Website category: jobs
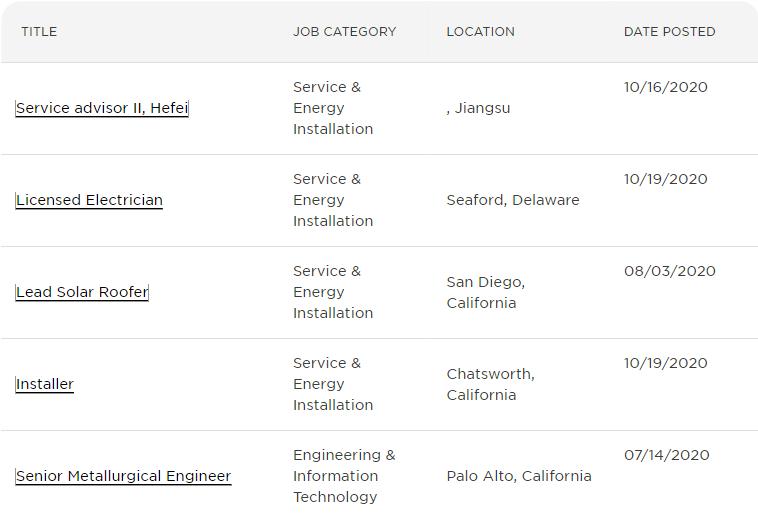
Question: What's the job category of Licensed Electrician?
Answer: Service & Energy Installation

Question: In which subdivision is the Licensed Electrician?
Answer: Service & Energy Installation

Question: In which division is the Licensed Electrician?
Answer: Service & Energy Installation

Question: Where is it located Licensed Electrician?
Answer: Service & Energy Installation

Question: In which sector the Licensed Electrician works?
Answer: Service & Energy Installation

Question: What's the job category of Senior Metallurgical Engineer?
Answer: Engineering & Information Technology

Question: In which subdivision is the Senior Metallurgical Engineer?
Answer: Engineering & Information Technology

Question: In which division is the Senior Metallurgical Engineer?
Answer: Engineering & Information Technology

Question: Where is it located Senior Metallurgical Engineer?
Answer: Engineering & Information Technology

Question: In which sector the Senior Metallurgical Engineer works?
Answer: Engineering & Information Technology

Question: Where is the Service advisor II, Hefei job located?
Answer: , Jiangsu

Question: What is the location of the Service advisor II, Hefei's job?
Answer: , Jiangsu

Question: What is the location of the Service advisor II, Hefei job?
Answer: , Jiangsu

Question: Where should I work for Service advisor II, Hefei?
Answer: , Jiangsu

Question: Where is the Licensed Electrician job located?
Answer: Seaford, Delaware

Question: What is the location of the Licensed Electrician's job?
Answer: Seaford, Delaware

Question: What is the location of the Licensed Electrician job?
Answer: Seaford, Delaware

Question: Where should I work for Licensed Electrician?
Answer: Seaford, Delaware

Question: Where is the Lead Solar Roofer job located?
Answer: San Diego, California

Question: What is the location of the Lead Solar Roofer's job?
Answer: San Diego, California

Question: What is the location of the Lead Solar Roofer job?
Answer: San Diego, California

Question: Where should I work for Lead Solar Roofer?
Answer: San Diego, California

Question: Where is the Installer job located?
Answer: Chatsworth, California

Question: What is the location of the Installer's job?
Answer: Chatsworth, California

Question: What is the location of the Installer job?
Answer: Chatsworth, California

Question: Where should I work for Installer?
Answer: Chatsworth, California

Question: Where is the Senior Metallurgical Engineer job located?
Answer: Palo Alto, California

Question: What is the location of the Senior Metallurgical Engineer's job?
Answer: Palo Alto, California

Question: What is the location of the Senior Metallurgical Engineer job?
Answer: Palo Alto, California

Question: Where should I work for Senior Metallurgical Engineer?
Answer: Palo Alto, California

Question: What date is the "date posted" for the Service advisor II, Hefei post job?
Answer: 10/16/2020

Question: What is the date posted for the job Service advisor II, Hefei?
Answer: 10/16/2020

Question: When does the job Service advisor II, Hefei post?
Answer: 10/16/2020

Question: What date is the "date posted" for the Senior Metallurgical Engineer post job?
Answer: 07/14/2020

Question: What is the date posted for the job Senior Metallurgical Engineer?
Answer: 07/14/2020

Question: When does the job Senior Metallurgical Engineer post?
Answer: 07/14/2020

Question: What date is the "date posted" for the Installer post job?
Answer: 10/19/2020

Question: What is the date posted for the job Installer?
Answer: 10/19/2020

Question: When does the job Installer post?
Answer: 10/19/2020

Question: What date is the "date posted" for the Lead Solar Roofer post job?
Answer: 08/03/2020

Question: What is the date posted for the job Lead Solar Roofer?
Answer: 08/03/2020

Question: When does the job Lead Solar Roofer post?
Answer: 08/03/2020

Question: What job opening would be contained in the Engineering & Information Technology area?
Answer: Senior Metallurgical Engineer

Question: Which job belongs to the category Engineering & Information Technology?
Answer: Senior Metallurgical Engineer

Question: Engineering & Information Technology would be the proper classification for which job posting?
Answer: Senior Metallurgical Engineer

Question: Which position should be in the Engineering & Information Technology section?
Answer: Senior Metallurgical Engineer

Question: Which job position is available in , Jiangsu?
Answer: Service advisor II, Hefei

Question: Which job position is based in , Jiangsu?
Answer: Service advisor II, Hefei

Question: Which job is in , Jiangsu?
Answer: Service advisor II, Hefei

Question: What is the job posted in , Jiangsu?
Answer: Service advisor II, Hefei

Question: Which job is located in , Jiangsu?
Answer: Service advisor II, Hefei

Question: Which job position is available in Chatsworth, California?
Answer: Installer

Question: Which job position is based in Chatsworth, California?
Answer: Installer

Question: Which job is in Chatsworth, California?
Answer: Installer

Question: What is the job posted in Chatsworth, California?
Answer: Installer

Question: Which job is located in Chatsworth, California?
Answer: Installer

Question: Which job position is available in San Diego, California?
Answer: Lead Solar Roofer

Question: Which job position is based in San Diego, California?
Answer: Lead Solar Roofer

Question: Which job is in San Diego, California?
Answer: Lead Solar Roofer

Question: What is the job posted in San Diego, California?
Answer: Lead Solar Roofer

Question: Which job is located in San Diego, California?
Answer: Lead Solar Roofer

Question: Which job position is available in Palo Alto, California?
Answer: Senior Metallurgical Engineer

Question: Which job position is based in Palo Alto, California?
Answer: Senior Metallurgical Engineer

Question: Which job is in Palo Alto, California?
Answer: Senior Metallurgical Engineer